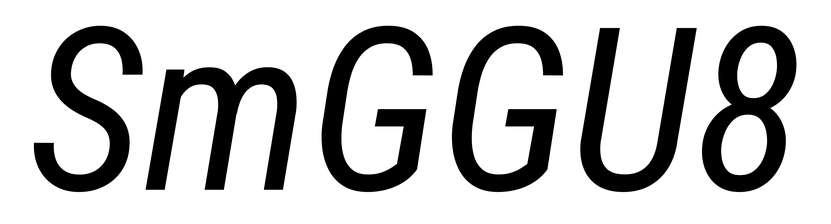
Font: Roboto-Italic_Condensed_Italic